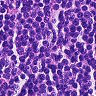
Metastatic tissue present: no